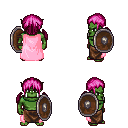
a pixel art fantasy rpg character, male body template, orc, green skin, pink cape, robe skirt, pink twin-tailed hairstyle, bracelets, shield, four views (front, back, left, right), 2x2 character sprite sheet, small pixel art, hard edges, no anti-aliasing